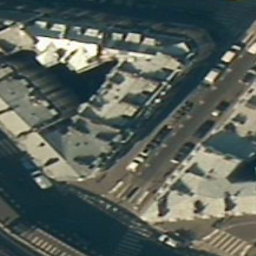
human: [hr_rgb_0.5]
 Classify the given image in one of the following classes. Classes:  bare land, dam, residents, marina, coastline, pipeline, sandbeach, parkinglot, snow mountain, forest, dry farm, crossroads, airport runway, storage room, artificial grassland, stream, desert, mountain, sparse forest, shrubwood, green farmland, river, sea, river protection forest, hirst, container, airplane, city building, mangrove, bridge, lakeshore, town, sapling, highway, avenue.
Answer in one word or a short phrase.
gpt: city building